Chest X-ray. View position: AP
Patient age: 57
Patient sex: F
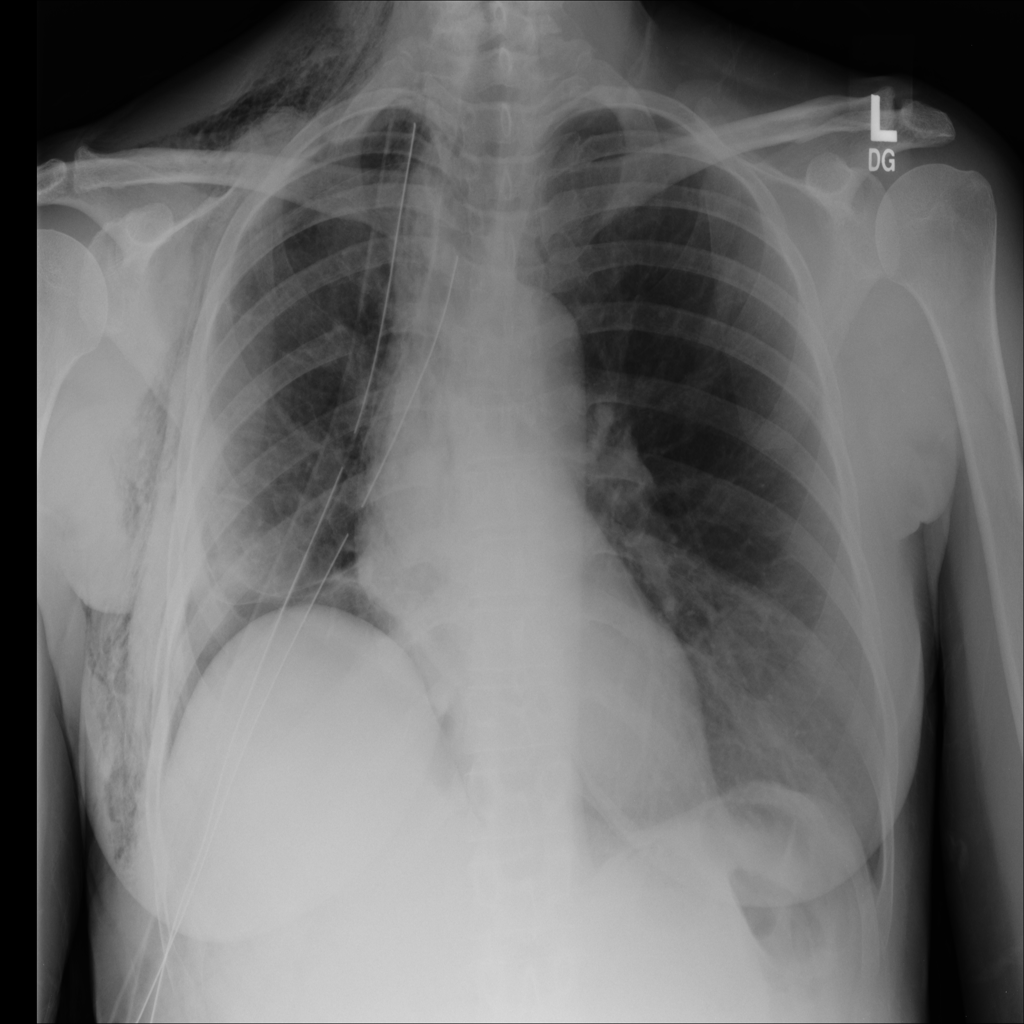
Finding: Pneumothorax